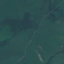
Land use / land cover: Pasture